Aerial crown-view tile of a tropical tree (Barro Colorado Island, Panama), acquired 20241112:
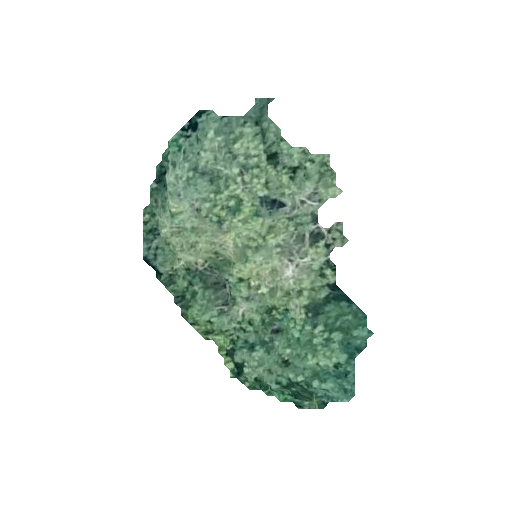
Species: Handroanthus guayacan
GBIF accepted scientific name: Handroanthus guayacan
Crown area: 70.298 m²